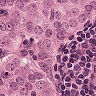
Metastatic tissue present: yes